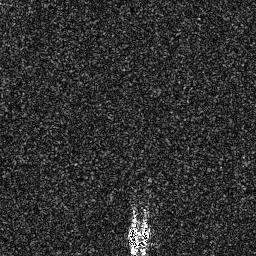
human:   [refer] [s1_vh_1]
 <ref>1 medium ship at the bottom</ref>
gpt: <box>[[48, 87, 58, 98, 0]]</box>